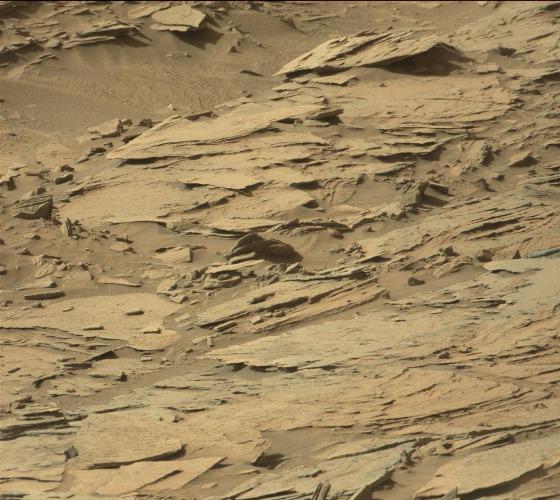
Terrain classes present: Bedrock, Gravel / Sand / Soil, Rock, Shadow